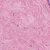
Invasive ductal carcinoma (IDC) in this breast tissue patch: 0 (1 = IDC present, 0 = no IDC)